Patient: sex F, age 63
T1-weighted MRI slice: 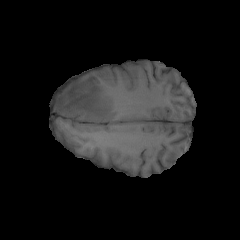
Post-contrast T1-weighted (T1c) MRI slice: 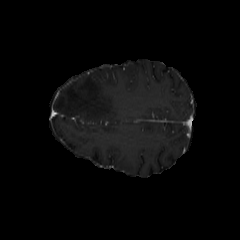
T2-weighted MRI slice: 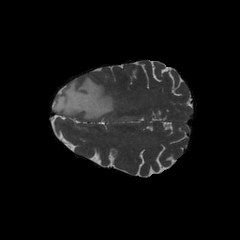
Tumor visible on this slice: yes
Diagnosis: Glioblastoma, IDH-wildtype
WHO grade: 4